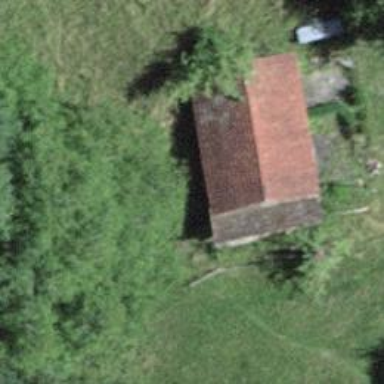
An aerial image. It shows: Cabin.